Question: How to change the gray color when cell been selected?

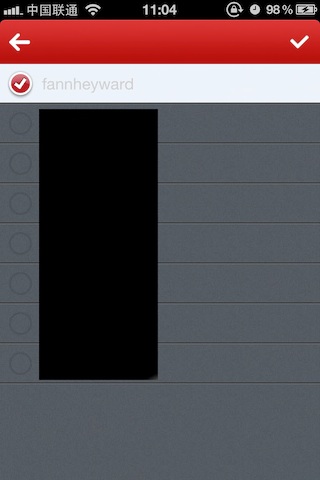
Answer: Thanks @Kjuly and @Selkie's answer. I make it works with both of you.
1. set selectedBackgroundView's backgroundColor first.
2. change cell.textLabel.backgroundColor and cell.contentView.backgroundColor at didSelectedRowAtIndexPath.
Thank you again.